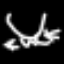
Label: pants